Question: I am having problems loading JSON into a react component that will render a survey powered by SurveyJS.
Everything works just fine when I define the survey data as a object in the component file. Does not work when I get the JSON from API (AWS-Lambda) and put it into state.
I've console log both - and I cannot detect any difference between the values in state and the values defined inline -- a conundrum! The SurveyJS error message is
What am I doing wrong with handling state or JSON object ?
'''
import React, { Component } from "react";
import * as Survey from "survey-react";
import "survey-react/survey.css";
import "survey-react/modern.css"
import { API } from "aws-amplify";
export default class SimpleSurvey extends Component {
constructor(props) {
super(props);
this.state = {
survey: {},
};
}
async componentDidMount() {
try {
let querystring = {'queryStringParameters':{'surveyId':this.props.surveyId}}
const surveyjson = await this.getSurvey(querystring);
this.setState({ survey: surveyjson});
} catch (e) {
alert(e);
}
}
getSurvey(querystring) {
return API.get("survey", "/survey", querystring);
}
simpleone = {"pages": [{"name": "page1","elements": [{"type": "text","name": "question1"}]}]}
render() {
console.log('simpleone object', this.simpleone)
console.log('state object', this.state.survey)
console.log('both obj the same?', this.simpleone === this.state.survey)
console.log('simpleone string', JSON.stringify(this.simpleone))
console.log('state string', JSON.stringify(this.state.survey))
console.log('both string the same?', JSON.stringify(this.simpleone)===JSON.stringify(this.state.survey))
// issue: model works if use this.simpleone defined above; does not work if use this.state.survey set from API
var model = new Survey.Model(this.simpleone);
return (<Survey.Survey model={model}/>);
}
}
'''
And here is the console.log with the simpleone object and state...

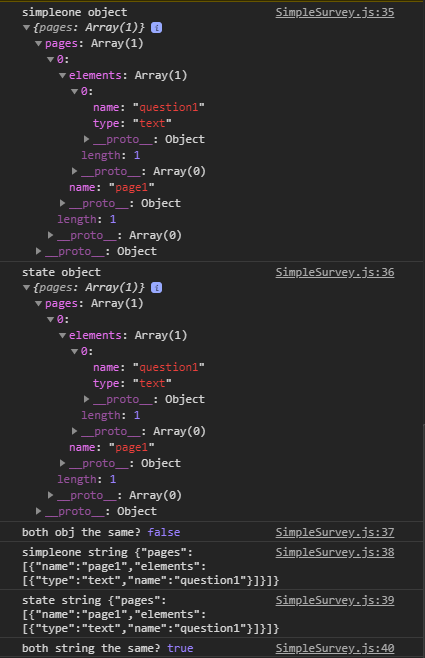
Answer: yes @saglamcem - the problem was not waiting for async before trying to create the model
Changed render function to wait for state to get populated with the JSON from the API before calling new Survey.Model
'''
export default class SimpleSurvey extends Component {
constructor(props) {
super(props);
this.state = {
survey: null,
};
}
async componentDidMount() {
try {
let querystring = {'queryStringParameters':{'surveyId':this.props.surveyId}}
const surveyjson = await this.getSurvey(querystring);
this.setState({ survey: surveyjson});
} catch (e) {
alert(e);
}
}
getSurvey(querystring) {
return API.get("survey", "/survey", querystring);
}
getModel(json){
var model = new Survey.Model(json);
return (<Survey.Survey model={model} onComplete={this.onComplete}/>);
}
onComplete(survey, options) {
console.log("Survey results: " + JSON.stringify(survey.data));
}
render() {
return(
<div>
{this.state.survey ? this.getModel(this.state.survey) : null}
</div>
)
}
}
'''